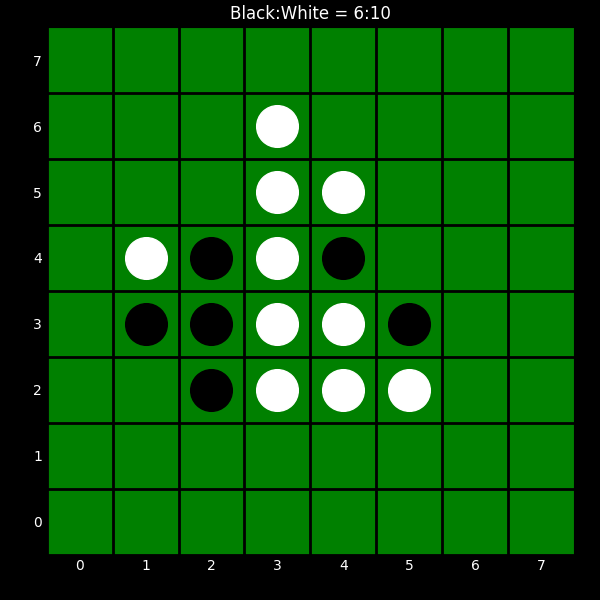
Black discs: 6
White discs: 10